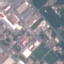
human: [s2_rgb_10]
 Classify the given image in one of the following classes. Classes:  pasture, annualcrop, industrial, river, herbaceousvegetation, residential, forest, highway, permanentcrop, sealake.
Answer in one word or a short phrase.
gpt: Industrial